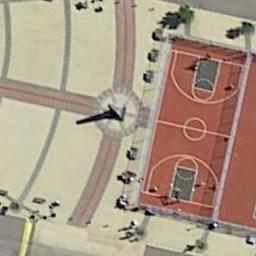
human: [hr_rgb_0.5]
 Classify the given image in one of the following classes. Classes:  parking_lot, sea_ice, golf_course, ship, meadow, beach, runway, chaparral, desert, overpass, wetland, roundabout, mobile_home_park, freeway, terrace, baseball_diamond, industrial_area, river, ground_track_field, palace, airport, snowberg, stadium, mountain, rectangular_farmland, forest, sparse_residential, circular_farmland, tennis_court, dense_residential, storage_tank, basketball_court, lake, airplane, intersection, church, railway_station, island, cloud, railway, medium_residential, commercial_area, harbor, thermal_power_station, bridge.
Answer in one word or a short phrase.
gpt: basketball_court